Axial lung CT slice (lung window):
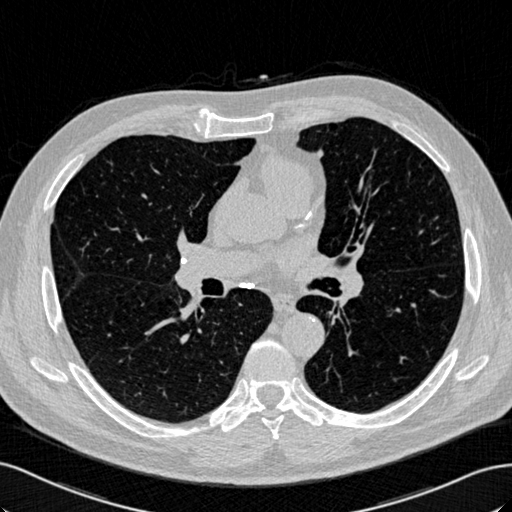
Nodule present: no